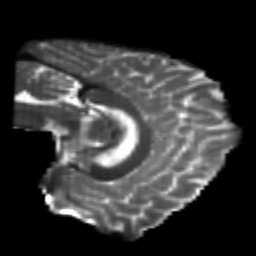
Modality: T2w
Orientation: sagittal
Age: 25
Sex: male
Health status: healthy
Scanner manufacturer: philips
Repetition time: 7.477 s
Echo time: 0.08753 s